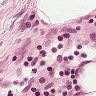
Metastatic tissue present: no